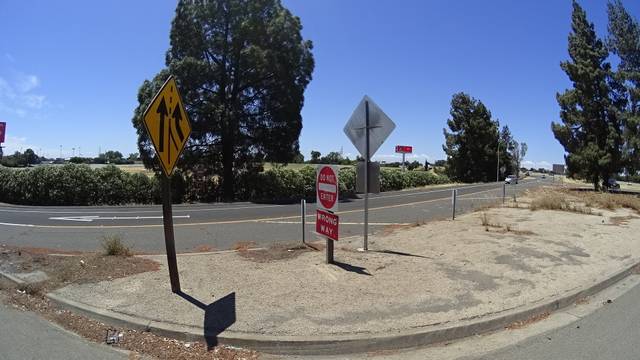
Region: United States
Coordinates: 38.596, -121.442